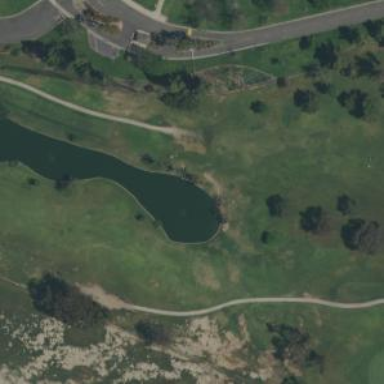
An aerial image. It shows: Water hazard on golf course. The hazard is natural water feature.